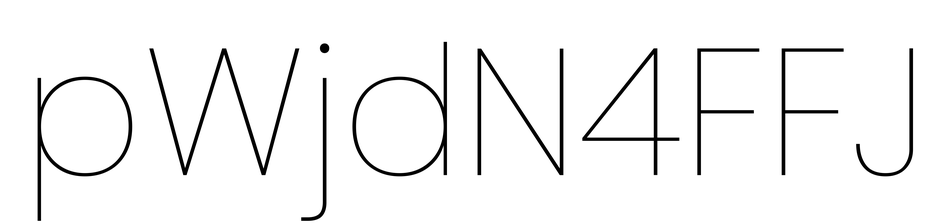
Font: Poppins-Thin